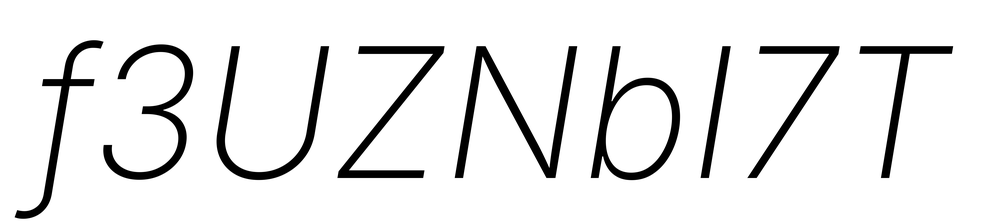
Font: Inter-Italic_ExtraLight_Italic